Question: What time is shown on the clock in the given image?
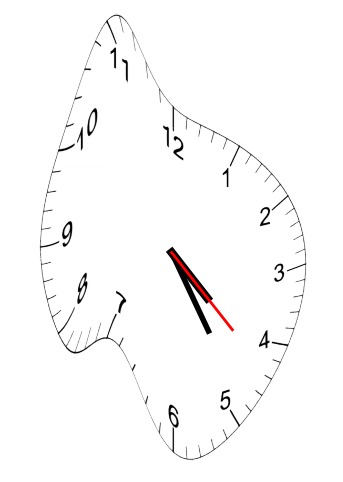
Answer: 04:24:22